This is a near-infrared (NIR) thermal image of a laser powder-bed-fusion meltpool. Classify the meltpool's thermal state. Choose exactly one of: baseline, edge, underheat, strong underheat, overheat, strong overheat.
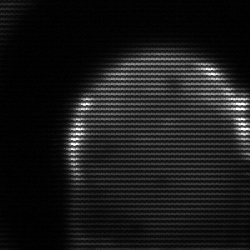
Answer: edge